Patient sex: M
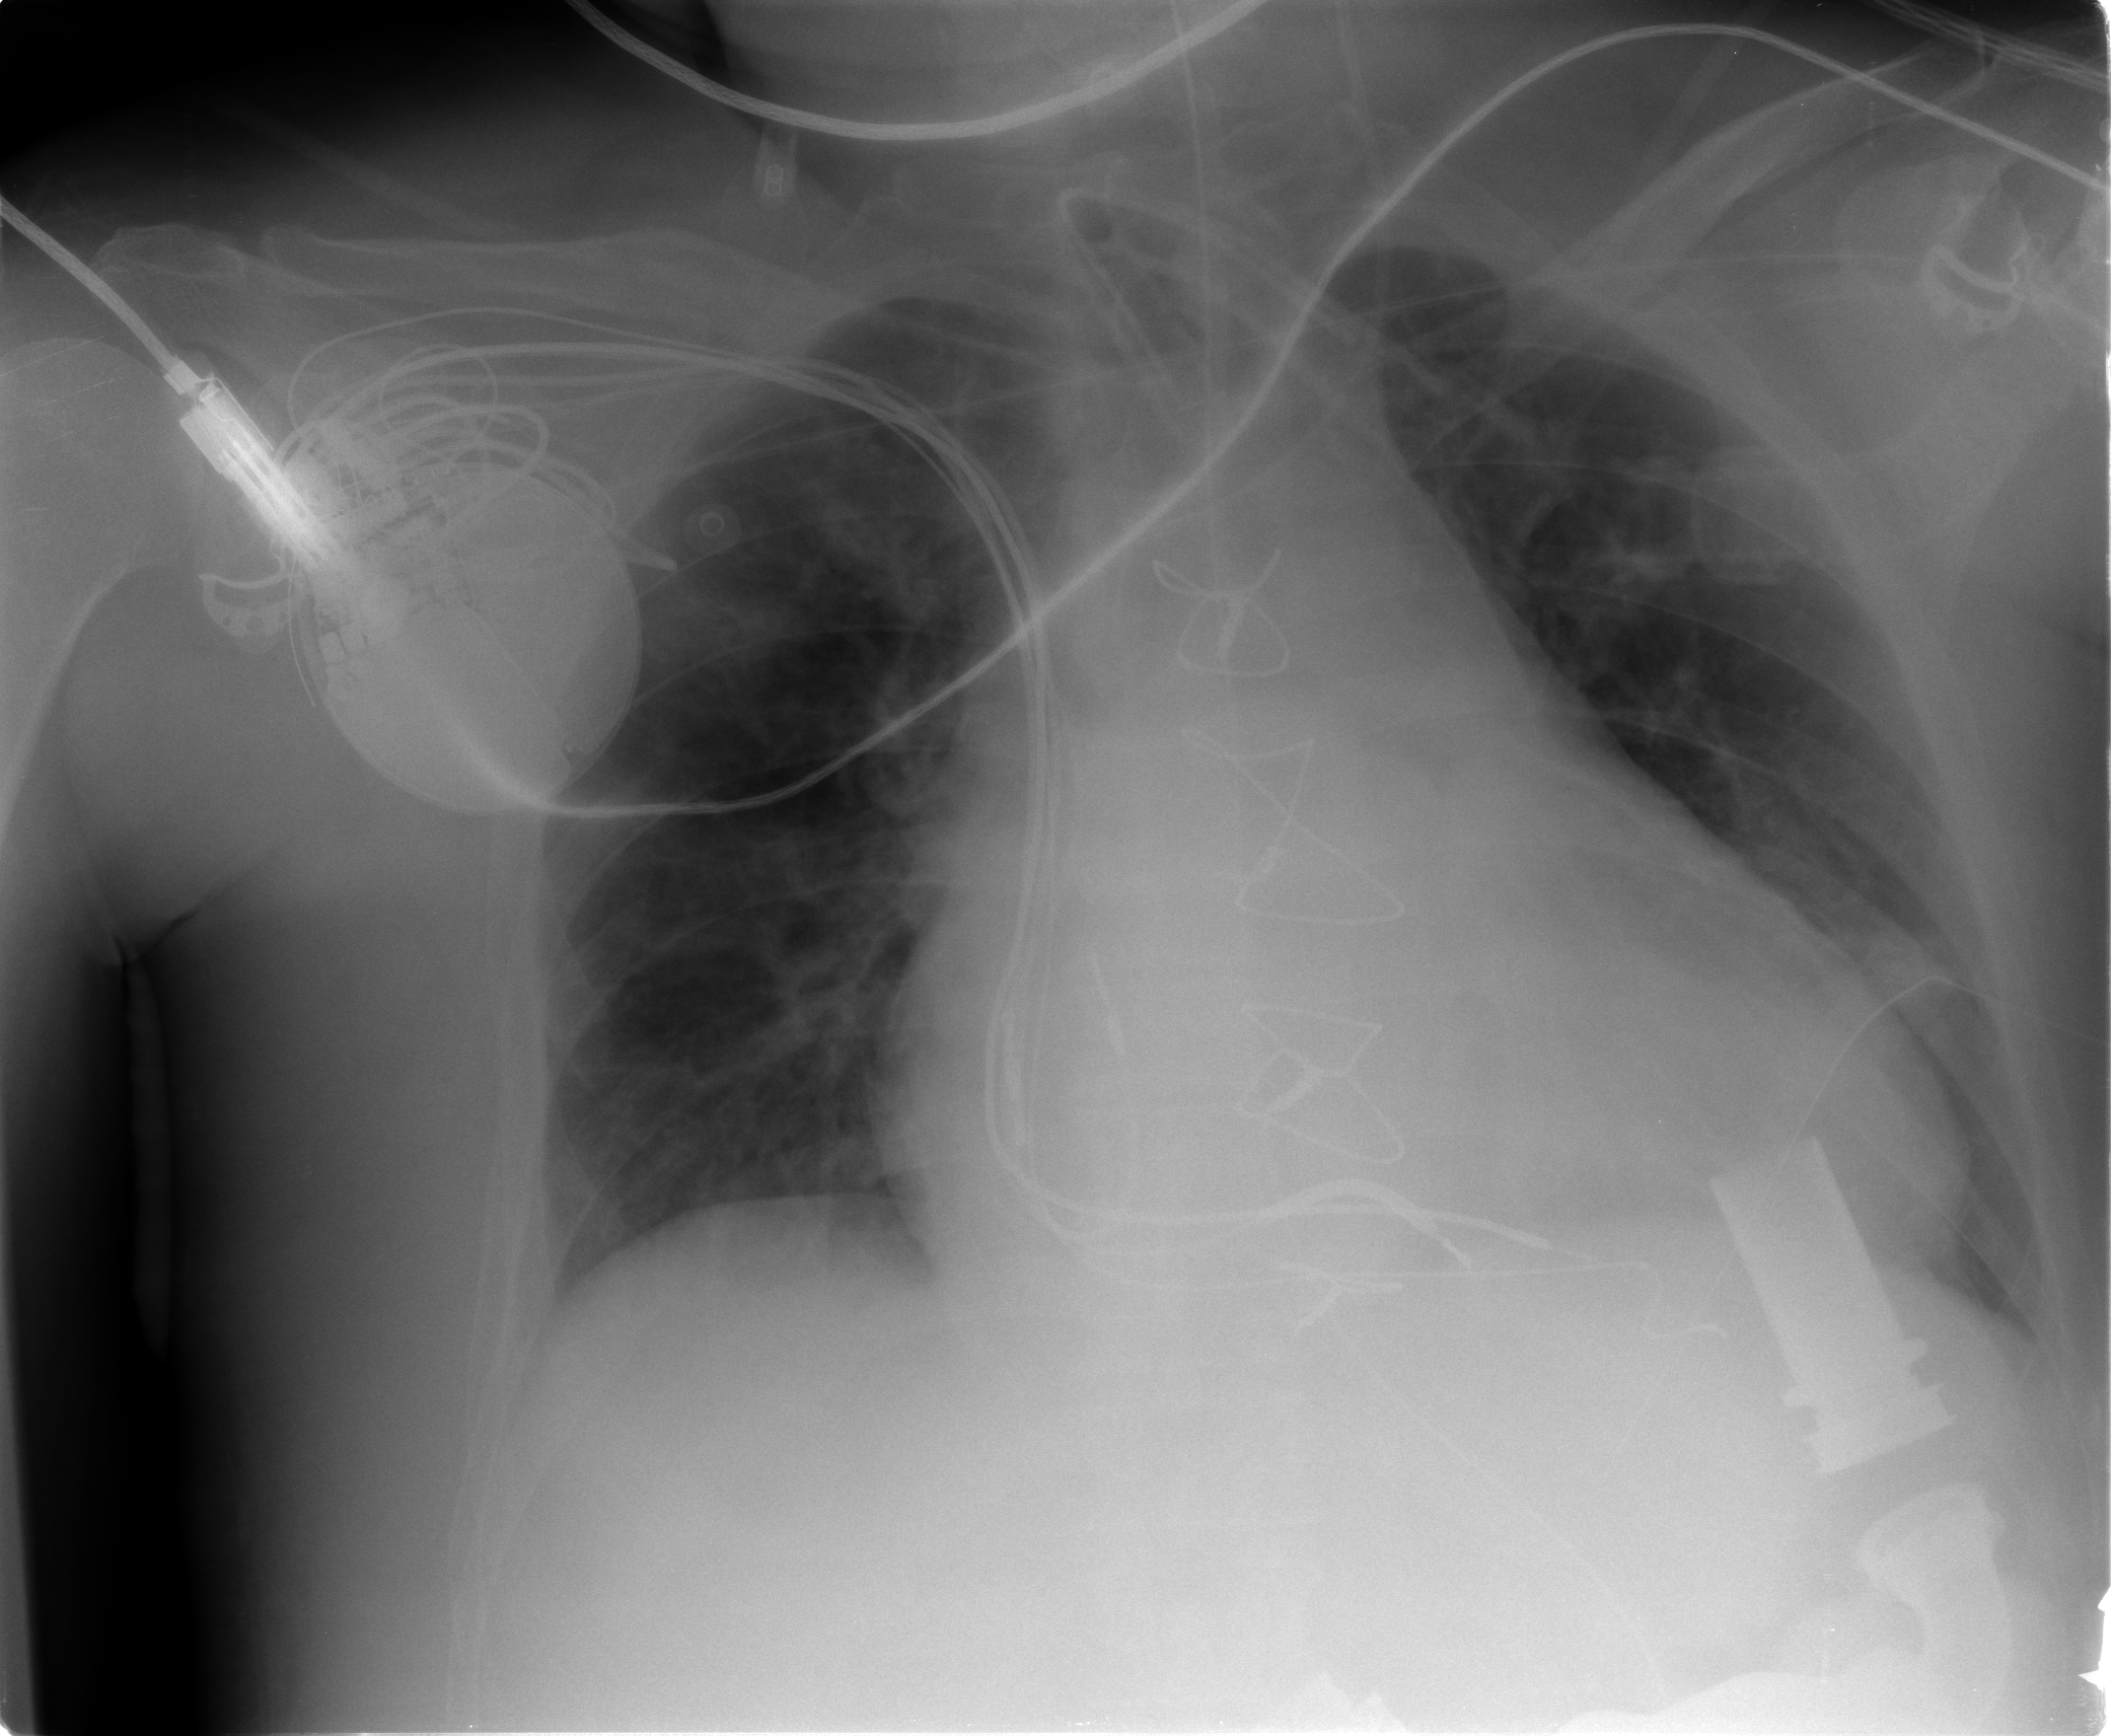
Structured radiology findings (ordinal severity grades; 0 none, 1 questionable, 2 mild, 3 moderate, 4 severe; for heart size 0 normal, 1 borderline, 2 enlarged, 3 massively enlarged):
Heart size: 3
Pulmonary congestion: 2
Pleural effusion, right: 0
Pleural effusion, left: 2
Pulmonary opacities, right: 1
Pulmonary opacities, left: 2
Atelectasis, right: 2
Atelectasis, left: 2